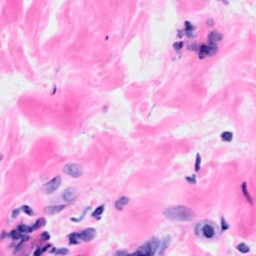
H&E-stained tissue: Breast